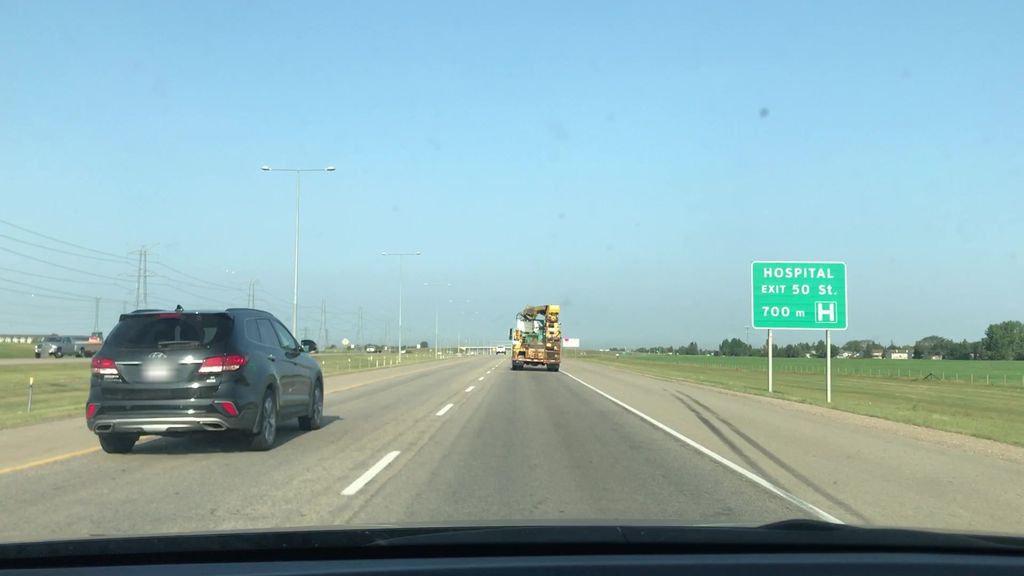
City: edmonton